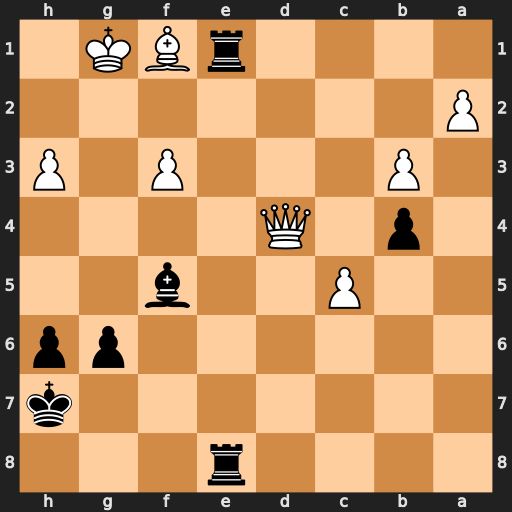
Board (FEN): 4r3/7k/6pp/2P2b2/1p1Q4/1P3P1P/P7/4rBK1
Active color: b
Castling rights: -
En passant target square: -
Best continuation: Bxh3 Kh2 Bxf1